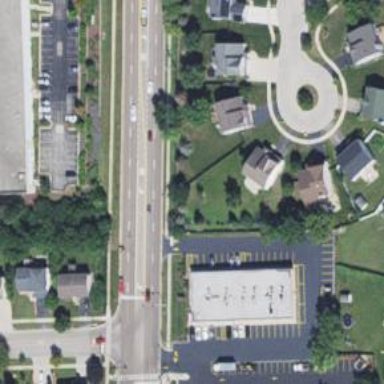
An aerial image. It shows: Stop road.